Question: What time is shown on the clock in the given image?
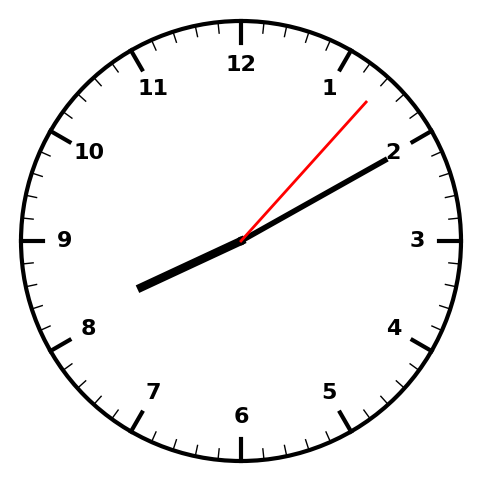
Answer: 08:10:07